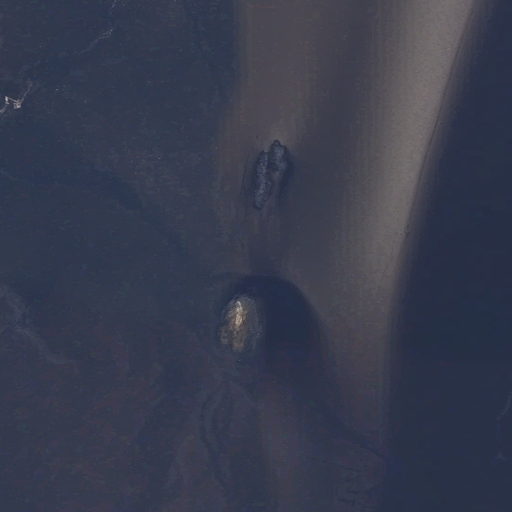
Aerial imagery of island in Maine named Seal Island containing only open water